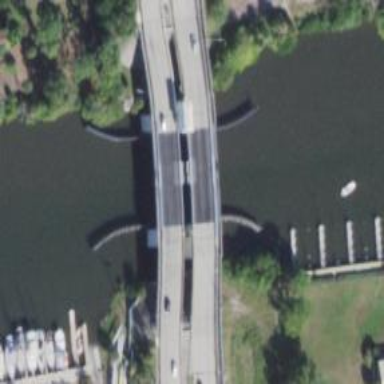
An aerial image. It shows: Bascule movable footway bridge.